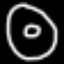
Label: donut